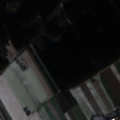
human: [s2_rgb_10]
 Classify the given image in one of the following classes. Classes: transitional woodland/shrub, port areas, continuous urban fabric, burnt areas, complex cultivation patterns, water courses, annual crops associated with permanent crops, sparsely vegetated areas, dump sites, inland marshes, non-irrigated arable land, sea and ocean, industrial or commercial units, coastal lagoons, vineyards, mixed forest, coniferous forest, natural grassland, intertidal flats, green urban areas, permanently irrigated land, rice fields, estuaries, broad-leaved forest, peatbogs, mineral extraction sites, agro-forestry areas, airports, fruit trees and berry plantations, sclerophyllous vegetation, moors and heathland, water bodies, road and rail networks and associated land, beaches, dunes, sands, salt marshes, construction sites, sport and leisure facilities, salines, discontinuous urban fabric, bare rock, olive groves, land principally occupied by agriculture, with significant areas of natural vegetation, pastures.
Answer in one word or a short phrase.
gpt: non-irrigated arable land, land principally occupied by agriculture, with significant areas of natural vegetation, coniferous forest